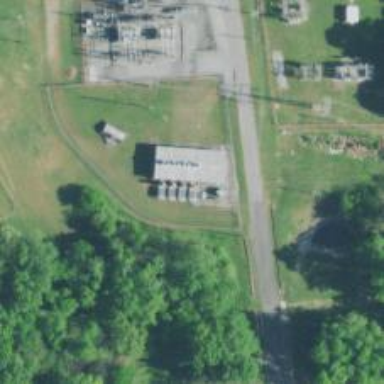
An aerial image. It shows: Generator for power supply.